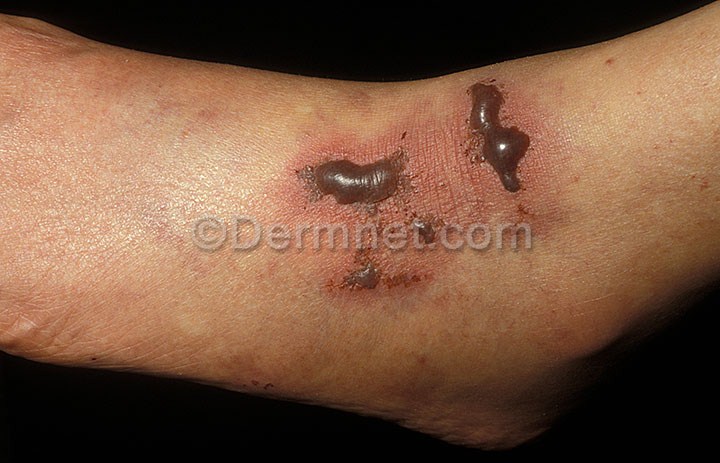
Disease: Vasculitis Photos